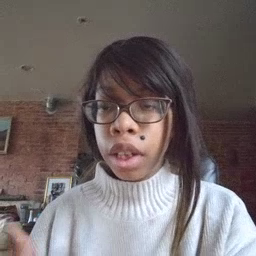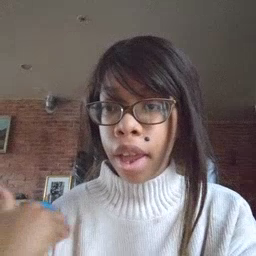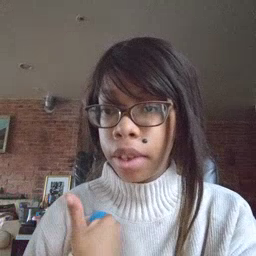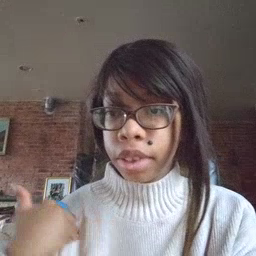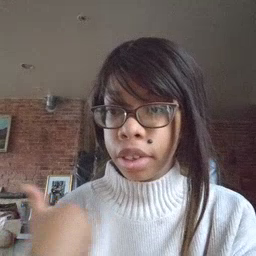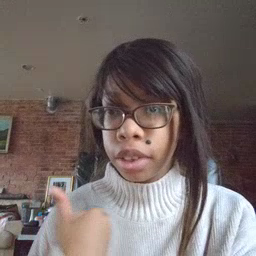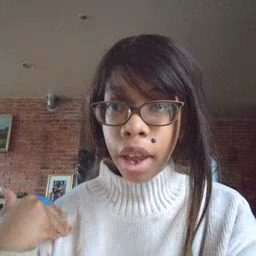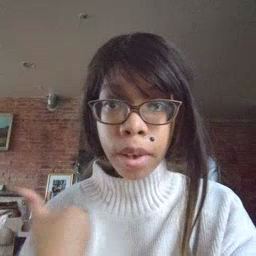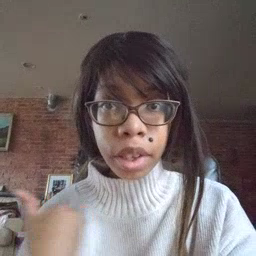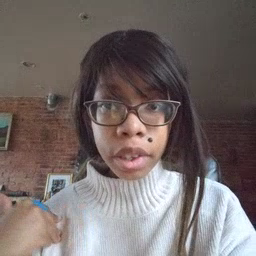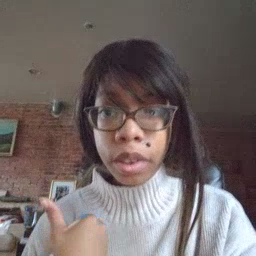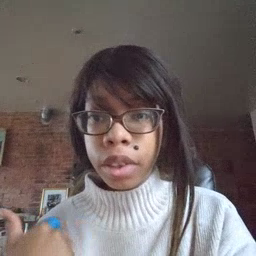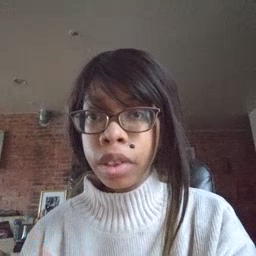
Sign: animal